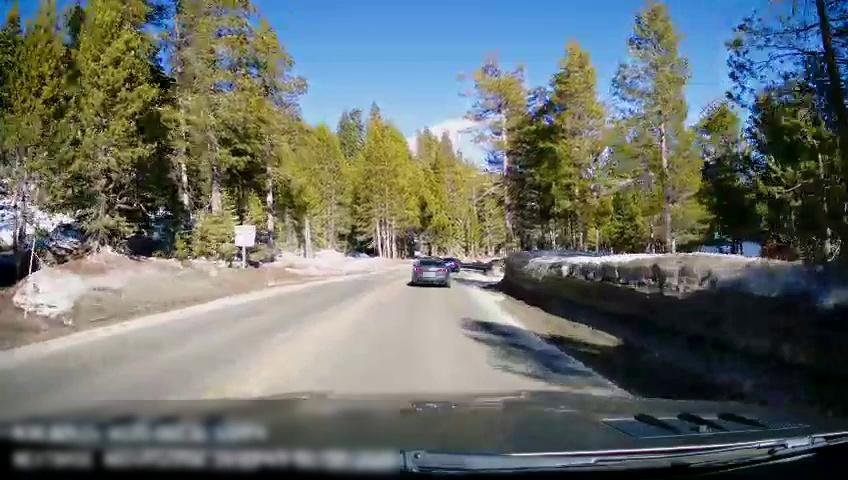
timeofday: Day
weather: Sunny
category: Drivable Space
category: Vehicles | Car
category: Vehicles | Car
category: Lanes | Opposite Lane